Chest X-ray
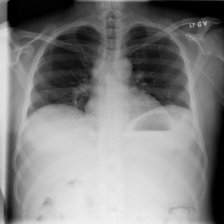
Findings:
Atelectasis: negative
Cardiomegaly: negative
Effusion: negative
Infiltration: negative
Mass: negative
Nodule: negative
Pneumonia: negative
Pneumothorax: negative
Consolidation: negative
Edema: negative
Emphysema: negative
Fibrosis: negative
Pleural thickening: negative
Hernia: negative